Question: What is the reading of this measurement?
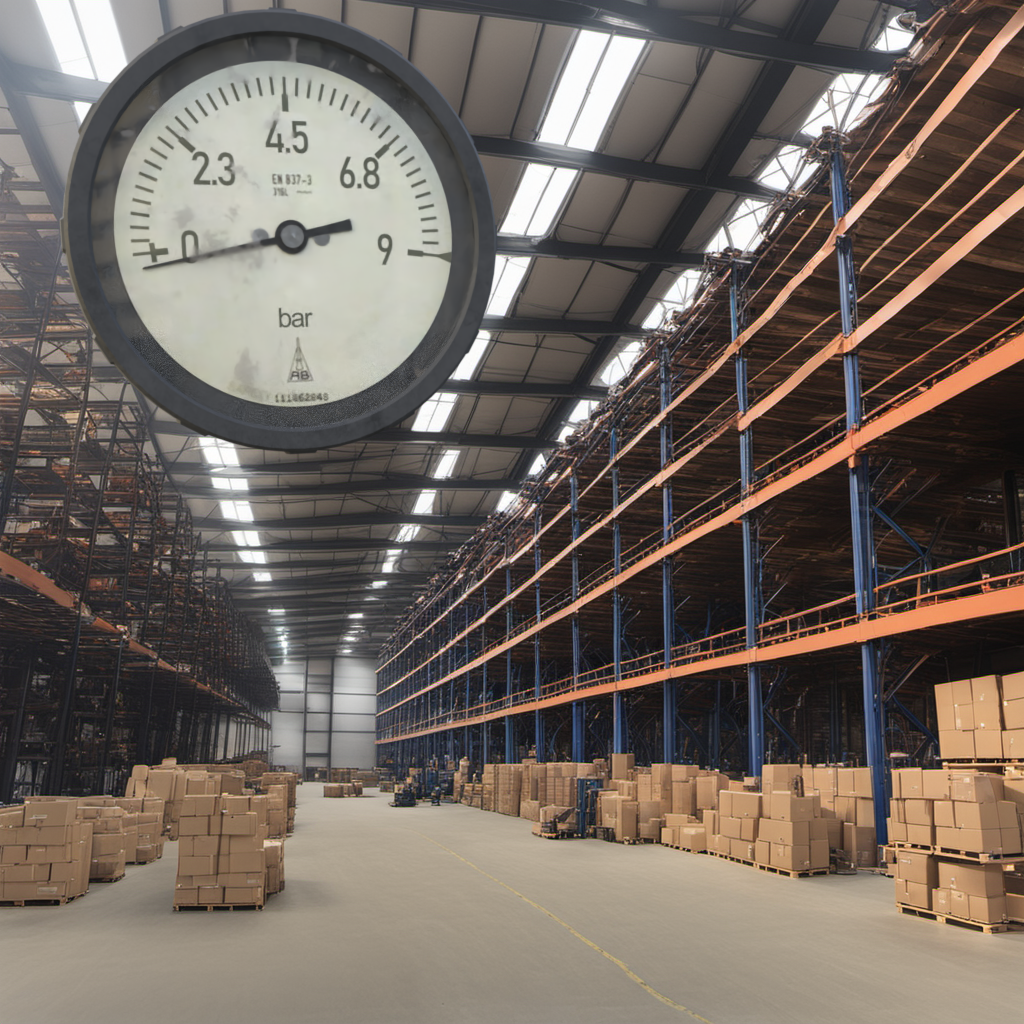
Answer: The result is -0.12
Question: What is the value range of the measurement in the image?
Answer: The range is from 0 to 9
Question: What is the minimum and maximum value range of this measurement?
Answer: The minimum value is 0 and the maximum value is 9